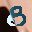
Label: 8